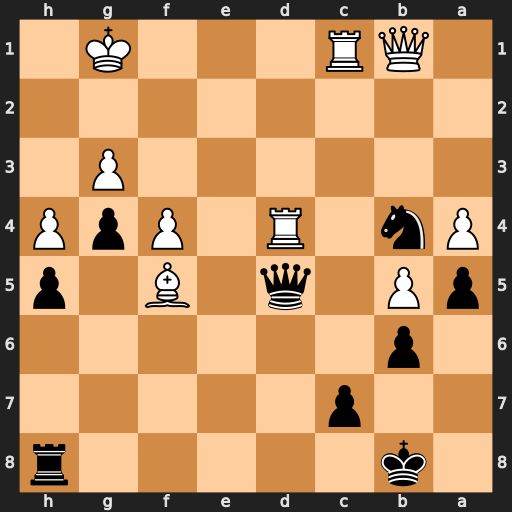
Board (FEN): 1k5r/2p5/1p6/pP1q1B1p/Pn1R1PpP/6P1/8/1QR3K1
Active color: b
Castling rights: -
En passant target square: -
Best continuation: Qxd4+ Kh1 Qe3 Rg1 Qf3+ Kh2 Re8